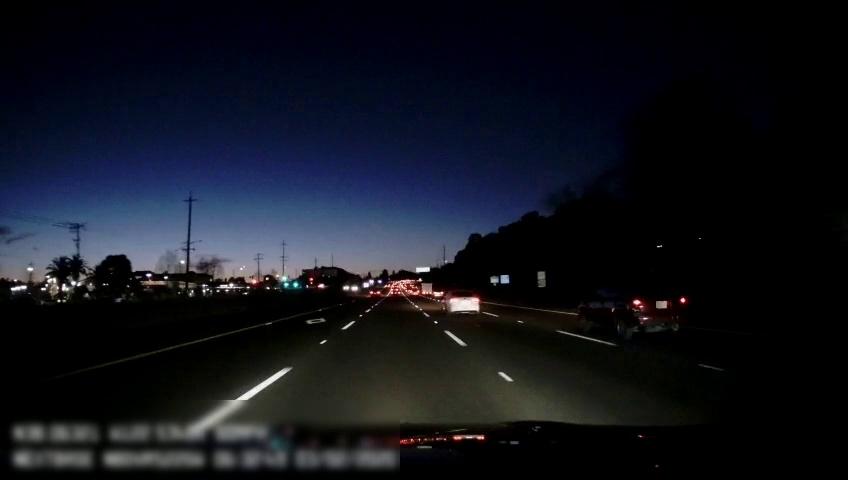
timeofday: Night
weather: Other
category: Drivable Space
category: Vehicles | SUV
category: Vehicles | Car
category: Vehicles | Car
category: Vehicles | Other LV
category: Lanes | Alternate Lane
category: Lanes | Current Lane
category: Lanes | Current Lane
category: Lanes | Alternate Lane
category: Lanes | Alternate Lane